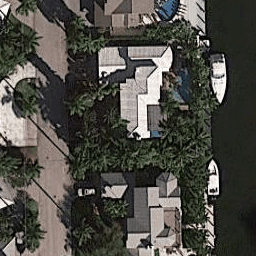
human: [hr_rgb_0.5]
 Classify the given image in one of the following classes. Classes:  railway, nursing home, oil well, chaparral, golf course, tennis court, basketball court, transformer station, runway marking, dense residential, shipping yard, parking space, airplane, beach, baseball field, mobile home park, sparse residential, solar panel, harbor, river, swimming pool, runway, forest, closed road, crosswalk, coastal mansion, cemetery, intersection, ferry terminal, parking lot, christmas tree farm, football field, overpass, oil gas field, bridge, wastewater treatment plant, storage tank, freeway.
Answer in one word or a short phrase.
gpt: coastal mansion